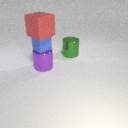
large purple metal cylinder below large red rubber cube